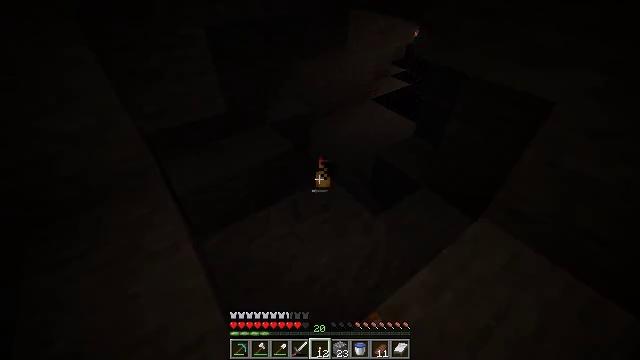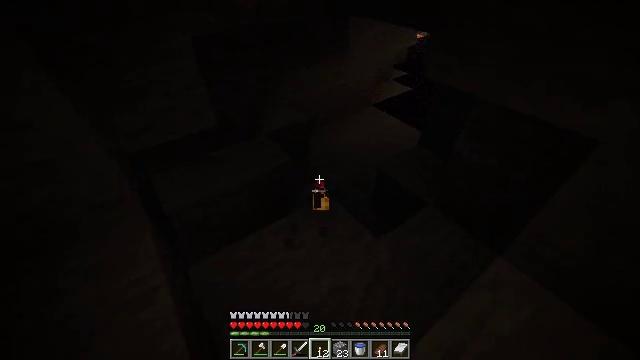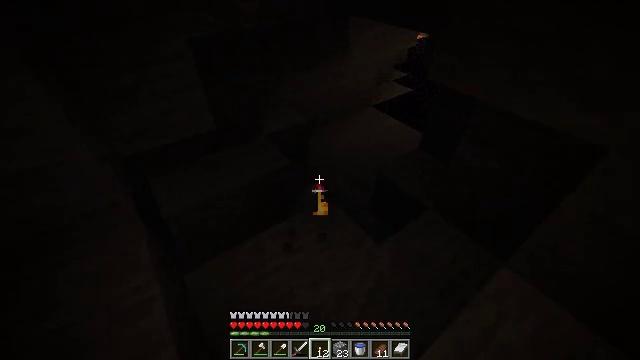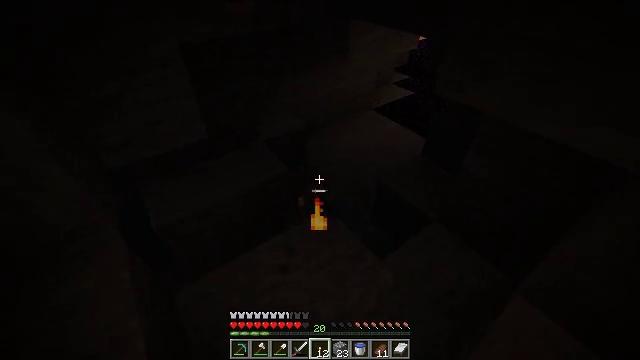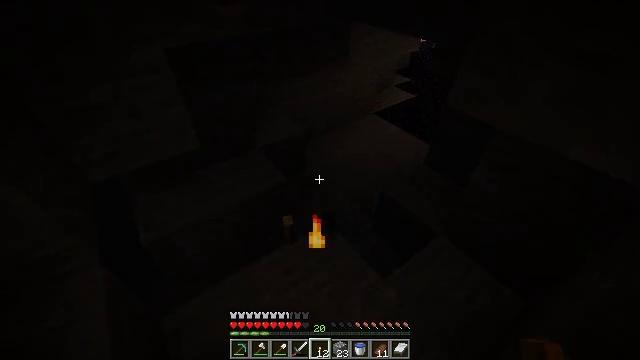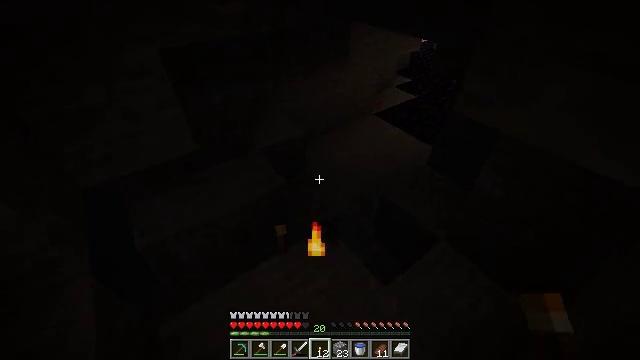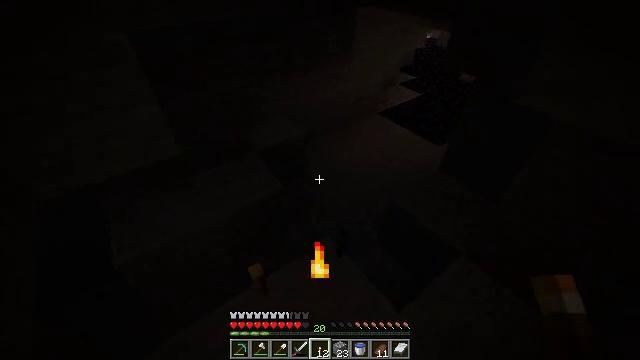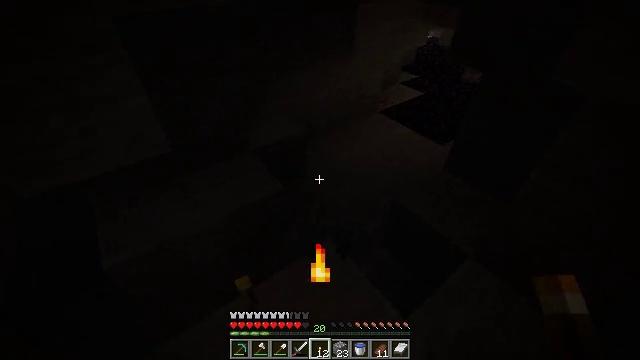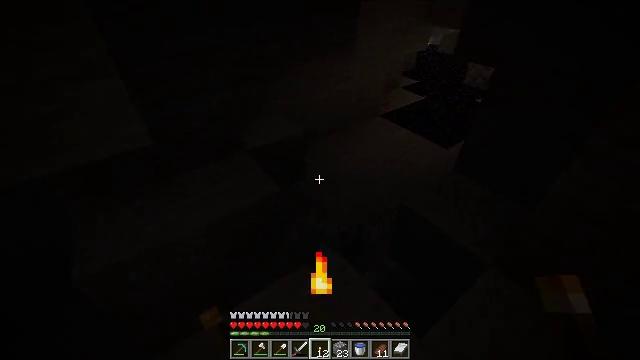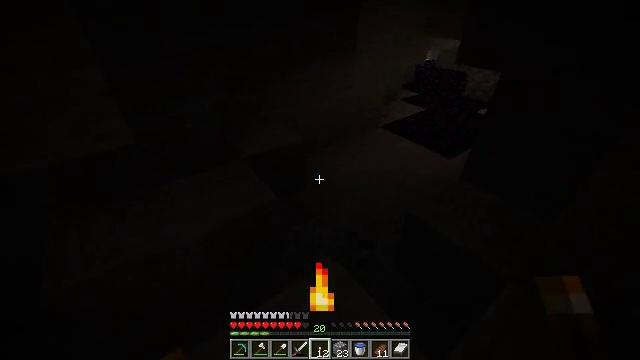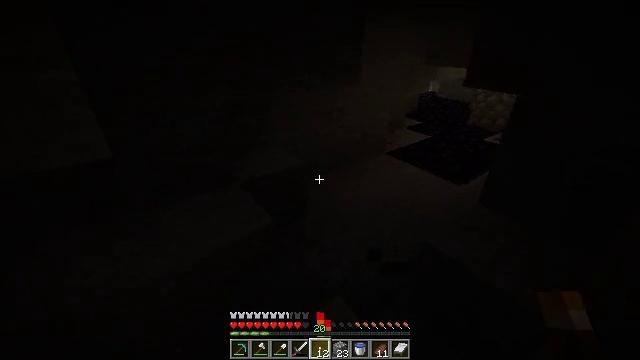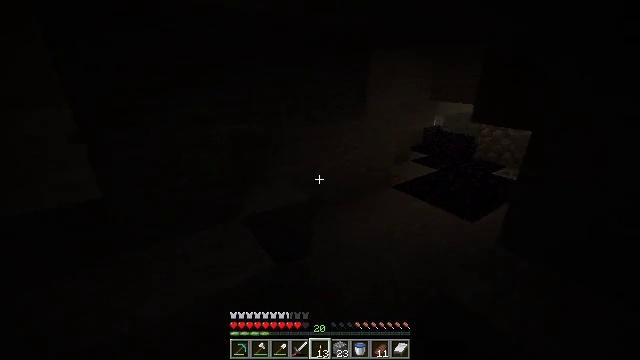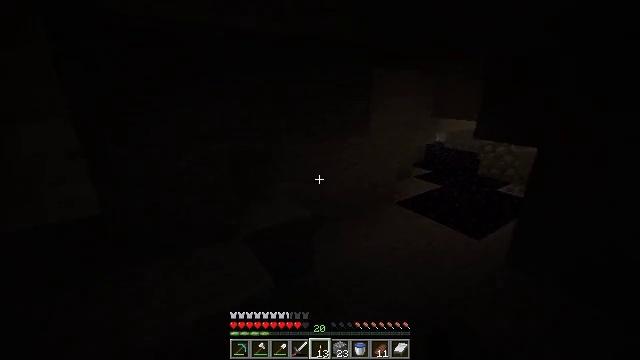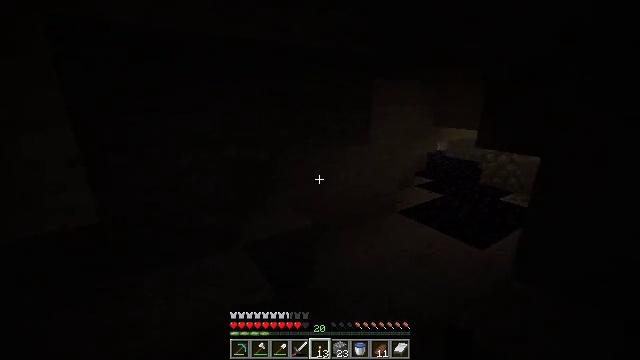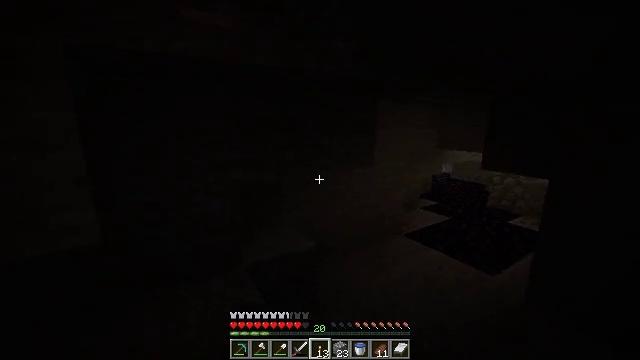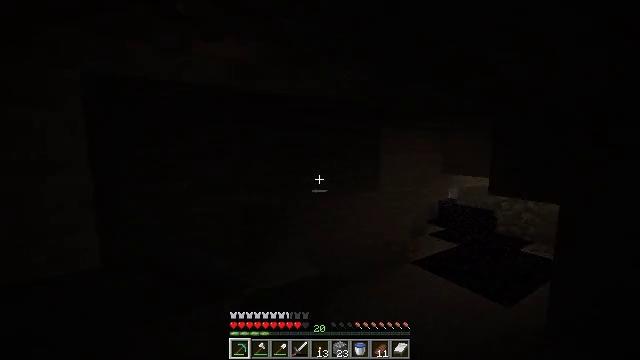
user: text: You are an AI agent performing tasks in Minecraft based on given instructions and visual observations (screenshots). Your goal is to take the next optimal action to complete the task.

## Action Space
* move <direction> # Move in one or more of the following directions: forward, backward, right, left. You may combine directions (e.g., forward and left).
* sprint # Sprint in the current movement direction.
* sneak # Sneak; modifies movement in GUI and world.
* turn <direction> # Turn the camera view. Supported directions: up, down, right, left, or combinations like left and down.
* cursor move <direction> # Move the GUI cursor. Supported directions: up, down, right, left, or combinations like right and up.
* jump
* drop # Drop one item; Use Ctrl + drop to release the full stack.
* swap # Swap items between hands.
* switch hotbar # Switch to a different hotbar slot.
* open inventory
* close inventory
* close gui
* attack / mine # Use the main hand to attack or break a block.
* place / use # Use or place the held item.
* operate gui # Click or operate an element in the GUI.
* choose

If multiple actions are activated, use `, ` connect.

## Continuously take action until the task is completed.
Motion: motion action
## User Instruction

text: Break the iron ore with a tool.
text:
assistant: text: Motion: move forward
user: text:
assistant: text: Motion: move forward
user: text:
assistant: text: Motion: move forward
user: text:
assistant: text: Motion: move forward
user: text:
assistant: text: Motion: move forward
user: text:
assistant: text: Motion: move forward
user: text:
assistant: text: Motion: move forward
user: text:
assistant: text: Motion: move forward, turn up
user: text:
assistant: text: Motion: turn up
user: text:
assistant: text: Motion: turn up
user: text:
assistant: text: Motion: turn left and up
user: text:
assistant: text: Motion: turn up
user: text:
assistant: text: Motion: turn up
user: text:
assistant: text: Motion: turn left and up
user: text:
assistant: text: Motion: turn left and up, switch to hotbar 1
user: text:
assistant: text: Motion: turn left and up, switch to hotbar 1
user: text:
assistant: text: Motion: turn left and up, switch to hotbar 1
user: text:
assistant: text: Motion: turn left and up, switch to hotbar 1
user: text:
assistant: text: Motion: turn up
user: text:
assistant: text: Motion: turn left and up
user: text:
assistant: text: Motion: turn left and up
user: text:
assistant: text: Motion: attack / mine
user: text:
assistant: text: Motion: attack / mine
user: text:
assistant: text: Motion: attack / mine
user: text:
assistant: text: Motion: attack / mine
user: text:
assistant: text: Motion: attack / mine
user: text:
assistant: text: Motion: attack / mine
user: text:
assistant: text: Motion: attack / mine
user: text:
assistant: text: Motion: attack / mine
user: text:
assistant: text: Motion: attack / mine